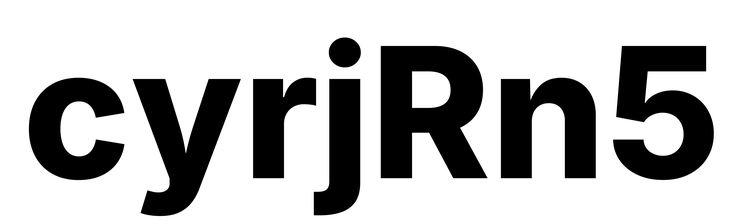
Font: Inter_ExtraBold